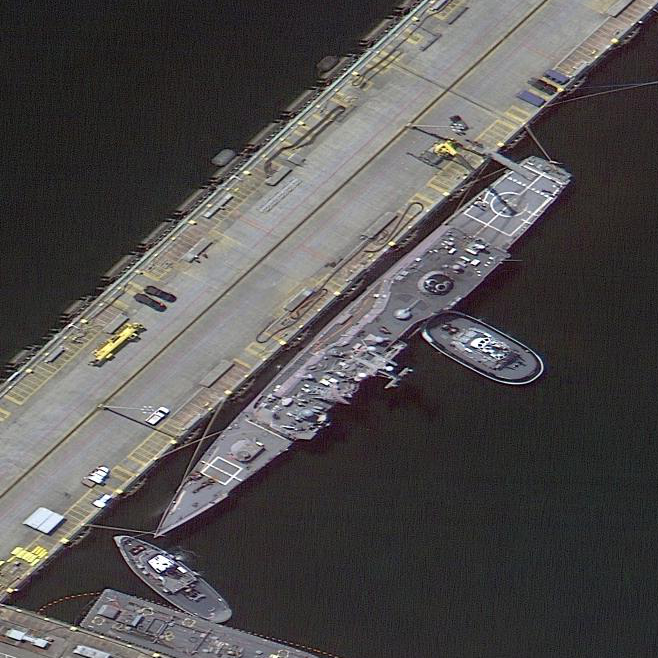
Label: cruiser